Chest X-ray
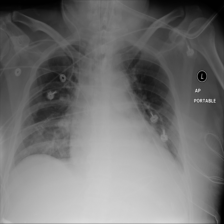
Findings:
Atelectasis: positive
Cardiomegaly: negative
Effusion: negative
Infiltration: negative
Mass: negative
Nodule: negative
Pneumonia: negative
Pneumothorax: negative
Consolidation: positive
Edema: negative
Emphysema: negative
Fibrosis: negative
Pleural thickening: negative
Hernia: negative